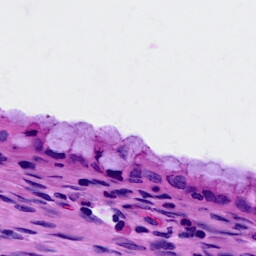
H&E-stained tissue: Cervix